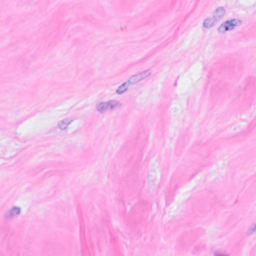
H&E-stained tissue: Breast